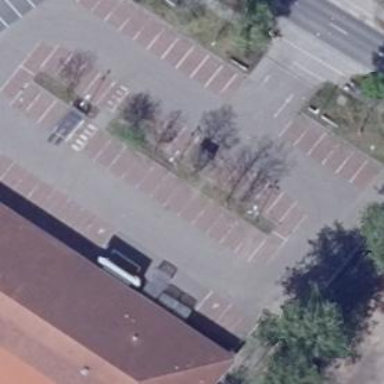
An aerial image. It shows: Road serving as parking aisle.